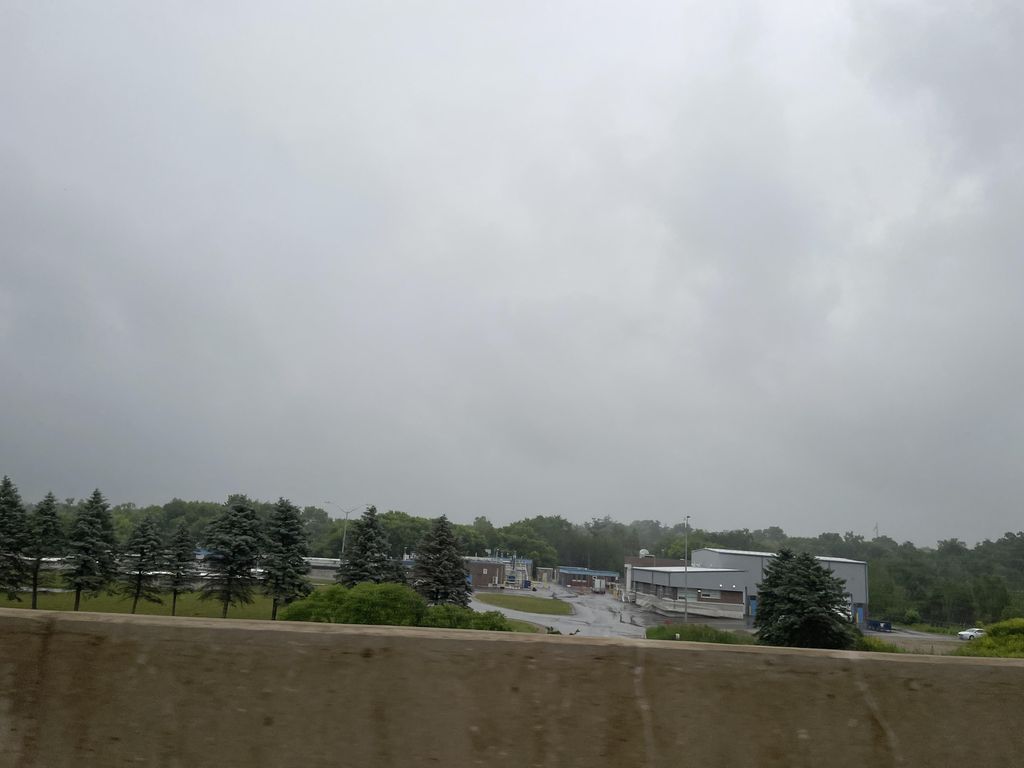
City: kitchener-waterloo